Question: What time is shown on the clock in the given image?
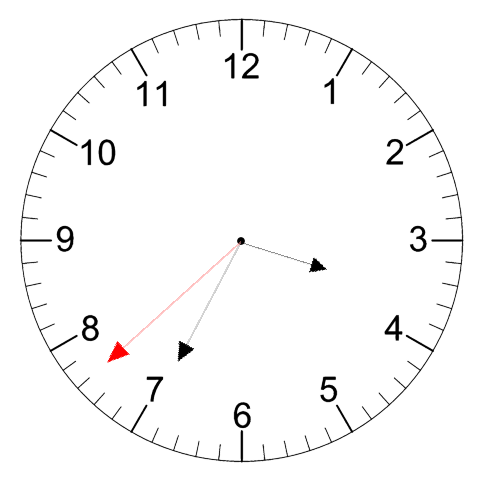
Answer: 03:34:38